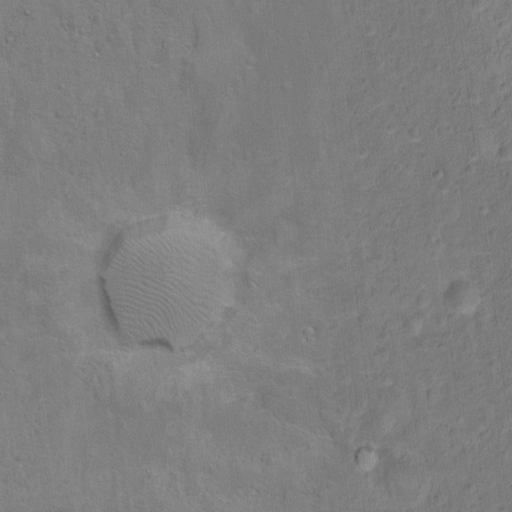
Classes present: Background